Question: I have a page where I have such a GUI

Now my real problem is that as soon as I Click on new Button, it shall replace the whole div (Container) starting from the top left of the box till the end of the right box with a particular form.
The form should load on the same (Same container) page dynamically.
How should I do it?
If there is any code sample available then please do post it.
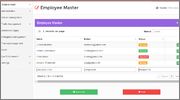
Answer: As I know there are a few ways to achieve what you want, the first one is to use '$("#element-id").html("put your html code here")' or '$("#element-id").load("put your html file here")' which will replace anything inside the selected element .
Just in case you don't want to replace everything inside your div, instead adding some HTML tag you can use '$("#element-id").append("put your html code here")'.
For more info about those jQuery functions:
- <URL>
Example:
HTML:
'''
<button id="new-entry" class='btn btn-success btn-large'>
<i class='icon-beer'> New Entry </i>
</button>
'''
jQuery:
'''
$( document ).ready(function() {
$("#new-entry").click( function(){
$("#employee_master_table").load("ajax/employee_master_form.html #employee_master_form")
});
});
'''